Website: apple
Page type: payment
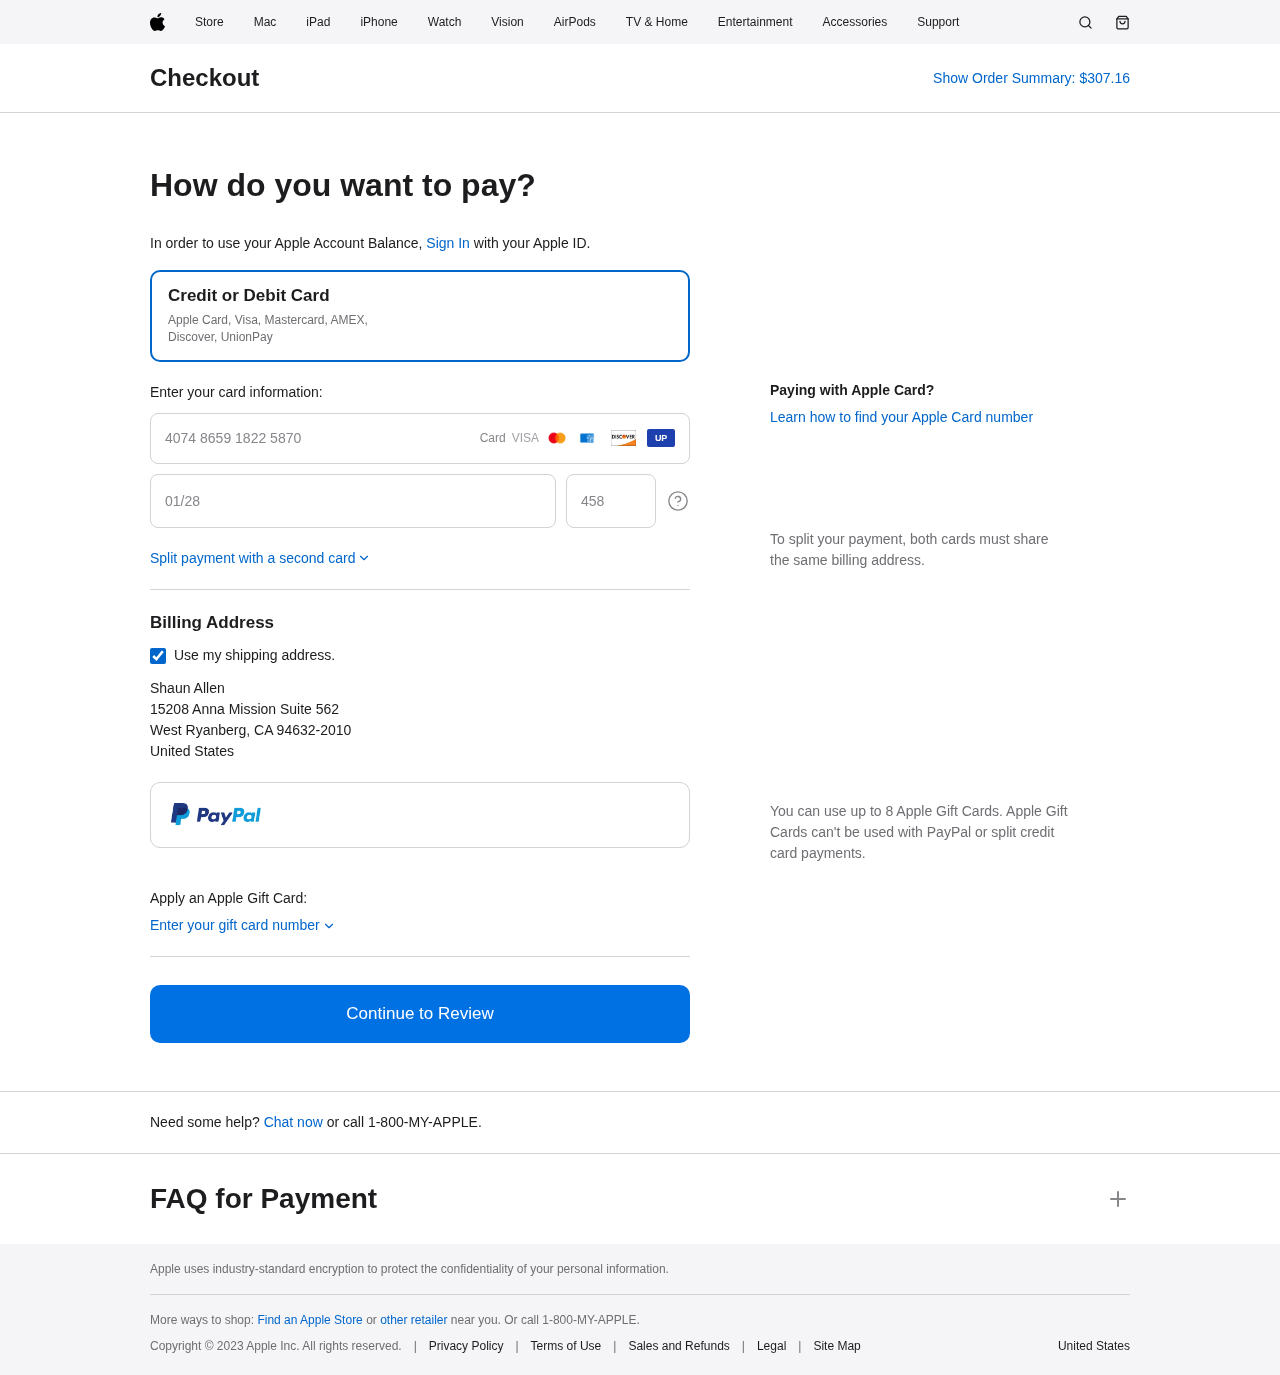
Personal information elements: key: PII_CARD_CVV
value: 458
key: PII_CARD_EXPIRY
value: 01/28
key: PII_CARD_NUMBER
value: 4074 8659 1822 5870
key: PII_COUNTRY
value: United States
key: PII_FULLNAME
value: Shaun Allen
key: PII_STREET
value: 15208 Anna Mission Suite 562
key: PII_CITY_STATE_ZIP
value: West Ryanberg, CA 94632-2010
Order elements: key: ORDER_TOTAL
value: $307.16